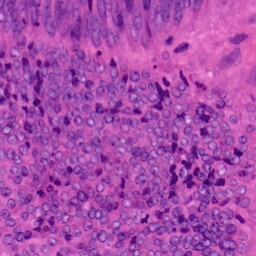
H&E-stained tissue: Colon